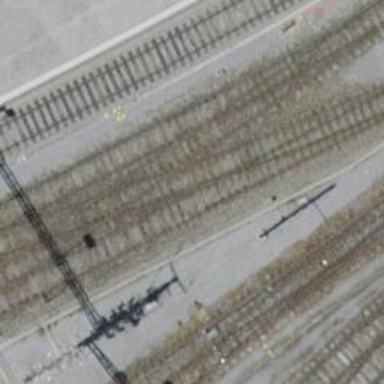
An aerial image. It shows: Rail yard with electrified contact lines for the railway.